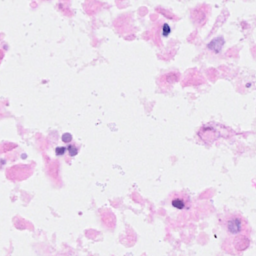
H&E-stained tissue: Breast